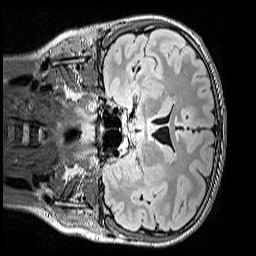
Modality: FLAIR
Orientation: coronal
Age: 12
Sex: male
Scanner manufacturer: siemens
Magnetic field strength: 3 T
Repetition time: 5 s
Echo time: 0.388 s